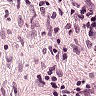
Metastatic tissue present: no